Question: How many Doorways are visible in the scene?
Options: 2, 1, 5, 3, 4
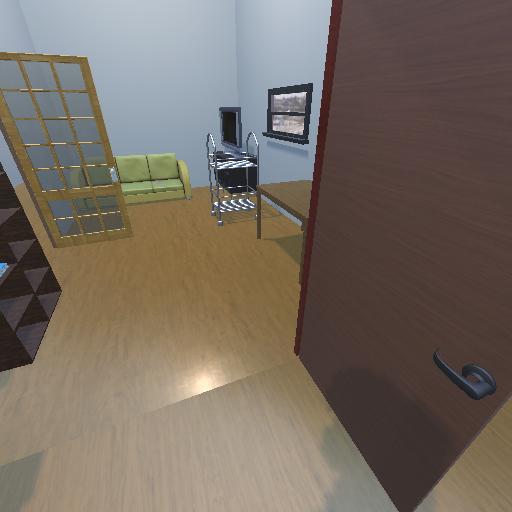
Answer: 2